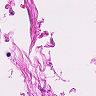
Metastatic tissue present: no